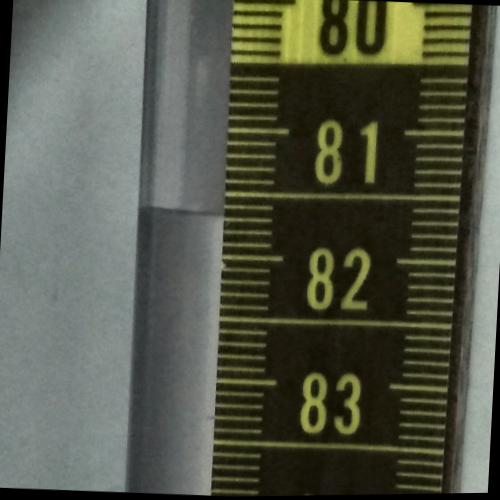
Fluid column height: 81.7 cm